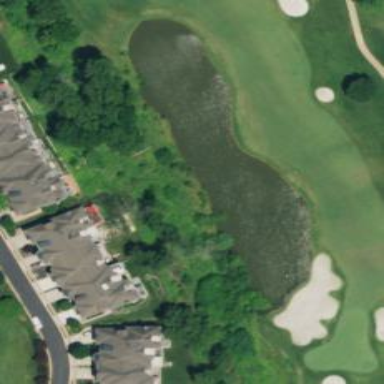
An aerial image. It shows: Water hazard in golf course. The hazard is natural water feature.